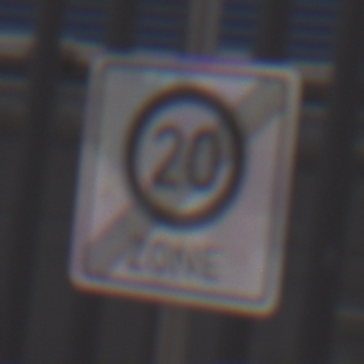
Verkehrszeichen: EndeZone20
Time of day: MorningAfternoon
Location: Outdoor (Urban)
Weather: Overcast
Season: NotSpecified
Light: Natural